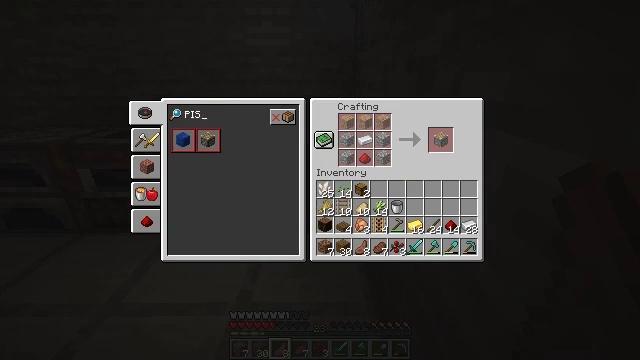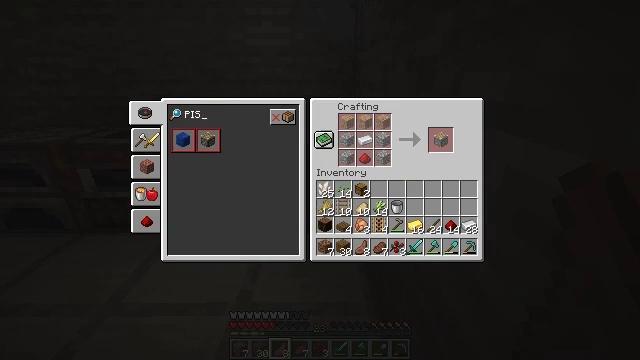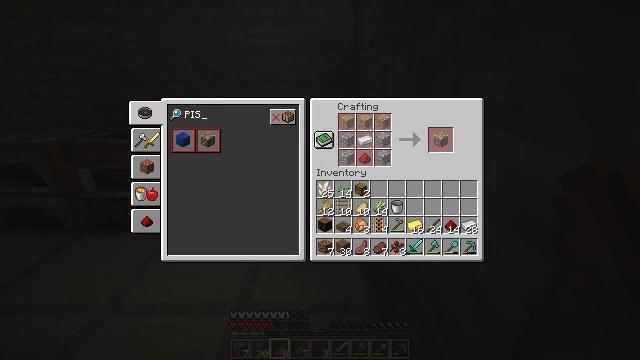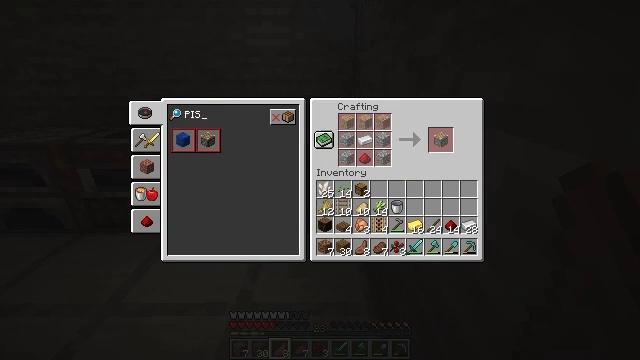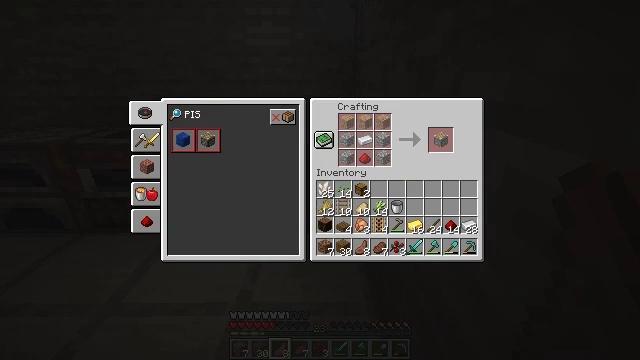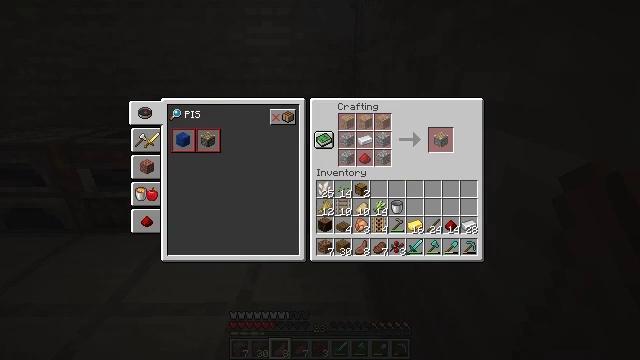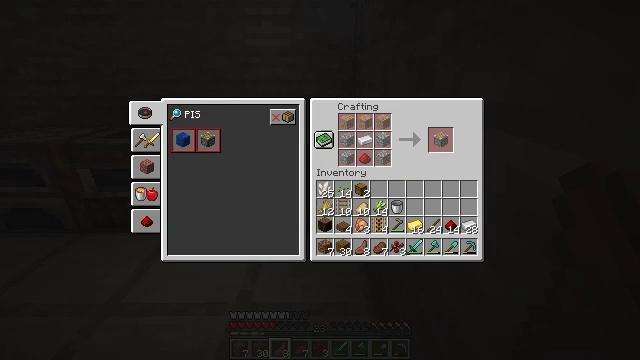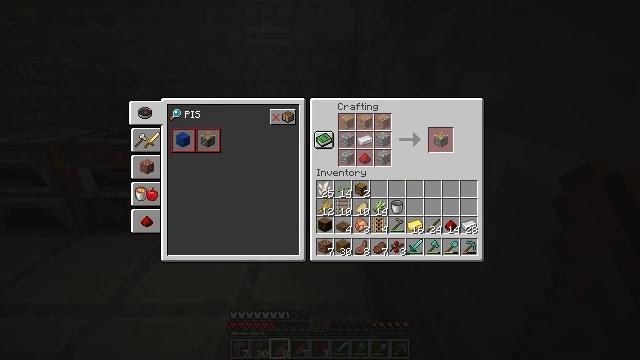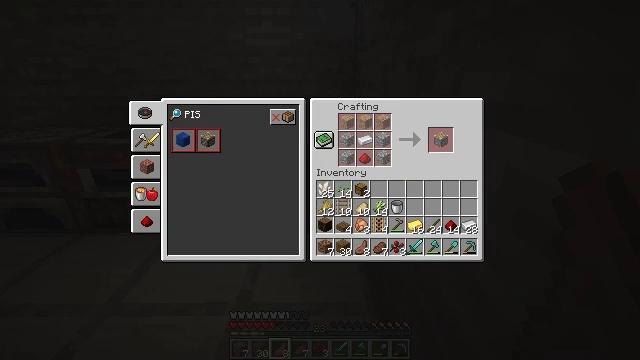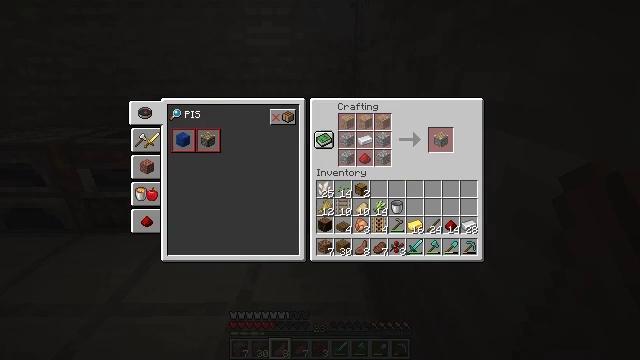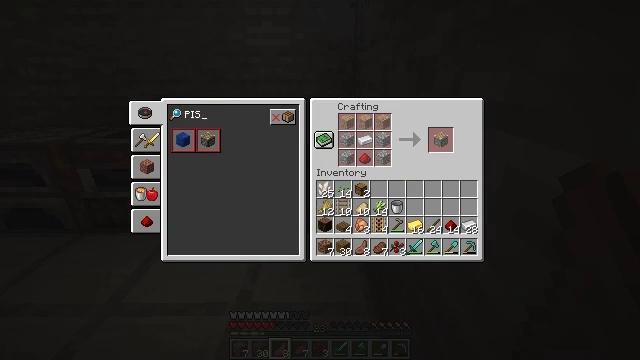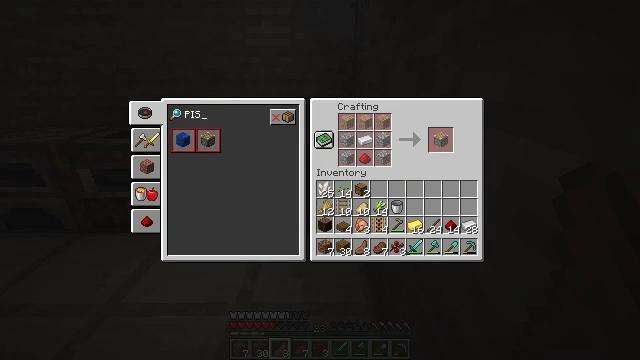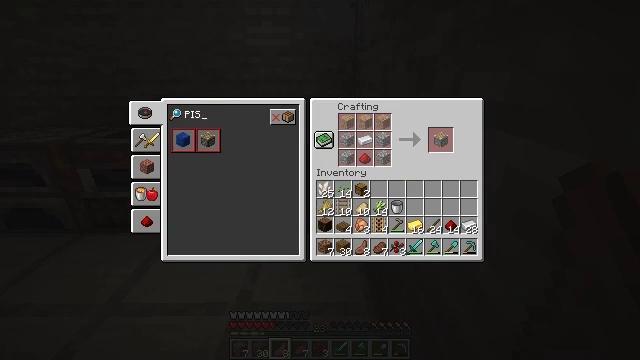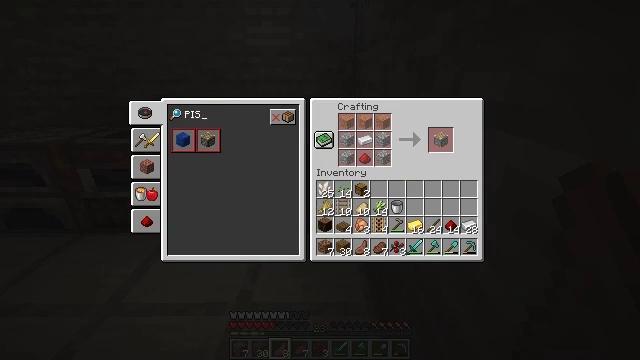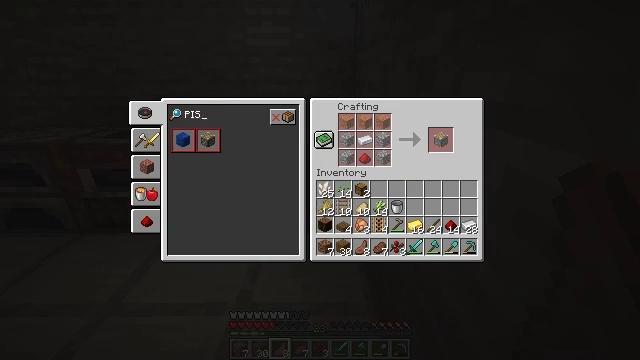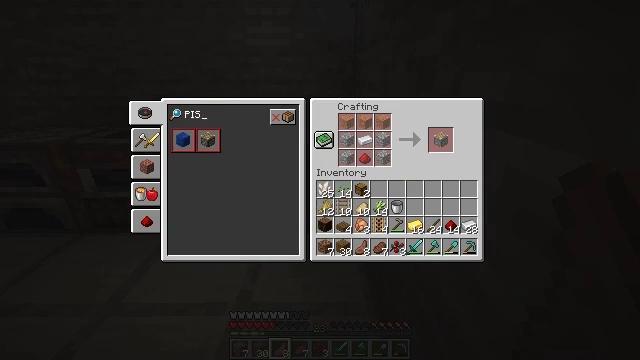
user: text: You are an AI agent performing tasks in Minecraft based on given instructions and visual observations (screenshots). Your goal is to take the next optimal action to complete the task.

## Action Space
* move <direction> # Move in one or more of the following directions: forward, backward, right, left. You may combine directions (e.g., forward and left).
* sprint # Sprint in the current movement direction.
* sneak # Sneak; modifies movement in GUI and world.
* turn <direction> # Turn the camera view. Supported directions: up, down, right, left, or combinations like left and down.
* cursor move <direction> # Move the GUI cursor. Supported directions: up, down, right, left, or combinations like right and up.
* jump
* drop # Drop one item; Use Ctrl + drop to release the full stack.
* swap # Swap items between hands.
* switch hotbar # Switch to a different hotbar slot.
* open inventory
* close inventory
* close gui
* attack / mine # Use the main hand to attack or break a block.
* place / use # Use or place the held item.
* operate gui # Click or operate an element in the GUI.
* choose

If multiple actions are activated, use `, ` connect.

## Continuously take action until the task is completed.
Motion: motion action
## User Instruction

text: Gather resources to craft the piston.
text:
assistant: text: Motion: no_op
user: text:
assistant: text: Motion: no_op
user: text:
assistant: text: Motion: no_op
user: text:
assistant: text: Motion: no_op
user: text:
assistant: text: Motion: no_op
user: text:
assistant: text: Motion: no_op
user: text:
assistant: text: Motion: no_op
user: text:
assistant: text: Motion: no_op
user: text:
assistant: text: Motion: no_op
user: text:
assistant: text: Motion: no_op
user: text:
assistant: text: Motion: no_op
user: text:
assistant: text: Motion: no_op
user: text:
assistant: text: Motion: no_op
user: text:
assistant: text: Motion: no_op
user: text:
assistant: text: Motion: no_op
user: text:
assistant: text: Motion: no_op
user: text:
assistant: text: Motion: no_op
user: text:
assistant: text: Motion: no_op
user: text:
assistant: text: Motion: no_op
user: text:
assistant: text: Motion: no_op
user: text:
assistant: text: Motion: no_op
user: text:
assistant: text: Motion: no_op
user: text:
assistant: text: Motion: no_op
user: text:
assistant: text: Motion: no_op
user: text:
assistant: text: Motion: no_op
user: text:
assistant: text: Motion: no_op
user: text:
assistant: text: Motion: no_op
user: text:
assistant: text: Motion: no_op
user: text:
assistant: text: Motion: no_op
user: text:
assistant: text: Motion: no_op